Question: In PyTorch, is it theoretically possible to 'merge' multiple models together into one model - effectively combining all the data learnt so far? The models are exactly identical, however, are trained with different parts of the training data.
If so, would it be possible to split a dataset into equal parts and distribute training between many computers in a similar manner to folding@home? Would the new model be as good as if it was not distributed?

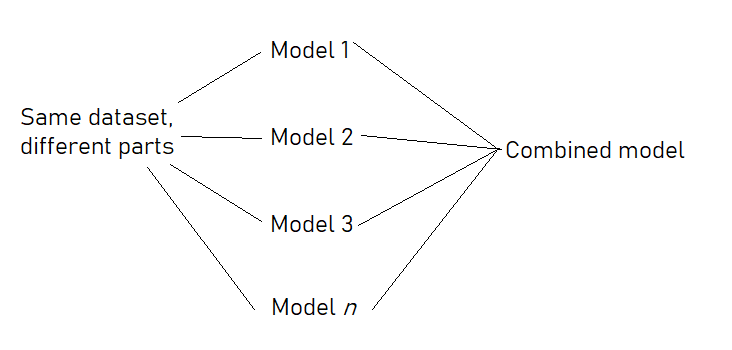
Answer: I believe what you are asking for is a distributed implementation of a tensorflow/pytorch model. Similar to distributed databases, chunks of data can be used on separate clusters to train a single model in parallel on each cluster. The resultant model will be trained on all the separate chunks of data on different clusters, as though it has been trained on the complete data together.
While there are multiple tools that do the same, the one I can recommend is Analytics Zoo.
<URL>
> A unified Data Analytics and AI platform for distributed TensorFlow, Keras and PyTorch on Apache Spark/Flink & Ray. You can easily apply AI models (e.g., TensorFlow, Keras, PyTorch, BigDL, OpenVINO, etc.) to distributed big data.
More details <URL>.